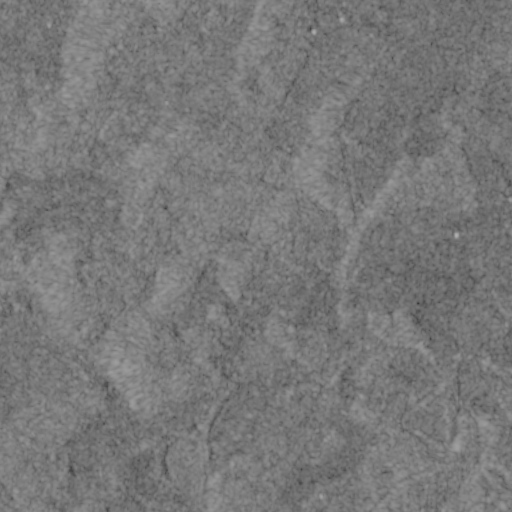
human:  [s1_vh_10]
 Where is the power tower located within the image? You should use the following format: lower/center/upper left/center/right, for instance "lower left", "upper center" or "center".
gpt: The power tower is located in the lower right of the image.
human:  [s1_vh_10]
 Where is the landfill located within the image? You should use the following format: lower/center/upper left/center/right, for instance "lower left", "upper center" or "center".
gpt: There is no landfill in the image.

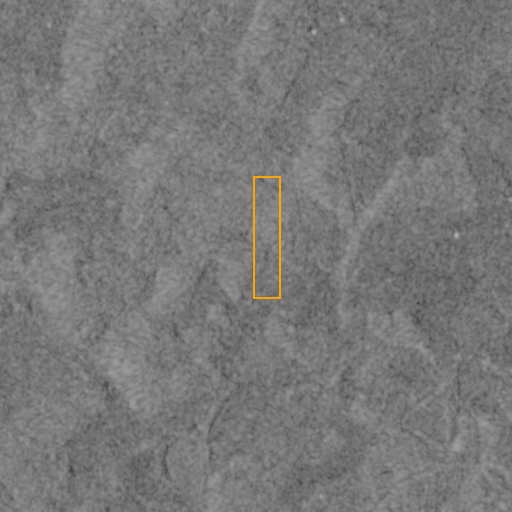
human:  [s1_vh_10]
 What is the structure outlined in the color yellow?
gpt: There is no yellow outline.
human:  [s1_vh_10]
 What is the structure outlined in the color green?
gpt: There is no structure outlined in green.